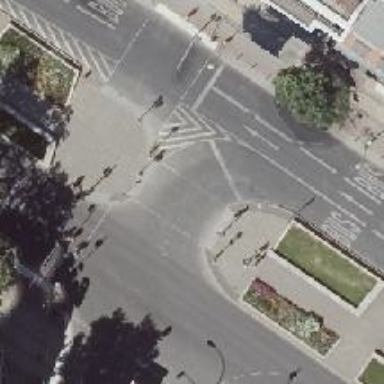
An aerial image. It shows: Crossing on the footway with traffic signals.